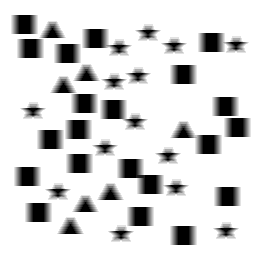
Squares: 21
Triangles: 7
Stars: 14
Total shapes: 42